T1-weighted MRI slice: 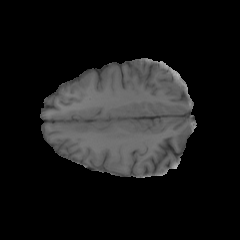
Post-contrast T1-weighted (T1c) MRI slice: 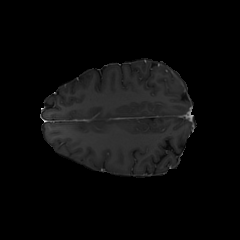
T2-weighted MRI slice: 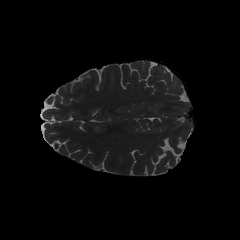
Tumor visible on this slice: yes